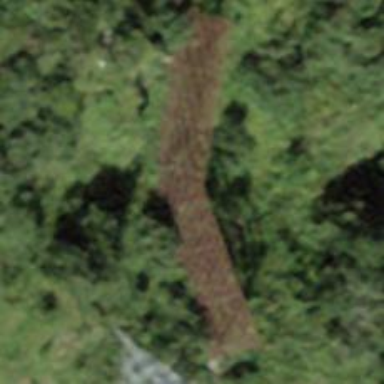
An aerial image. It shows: Avalanche protection barrier.